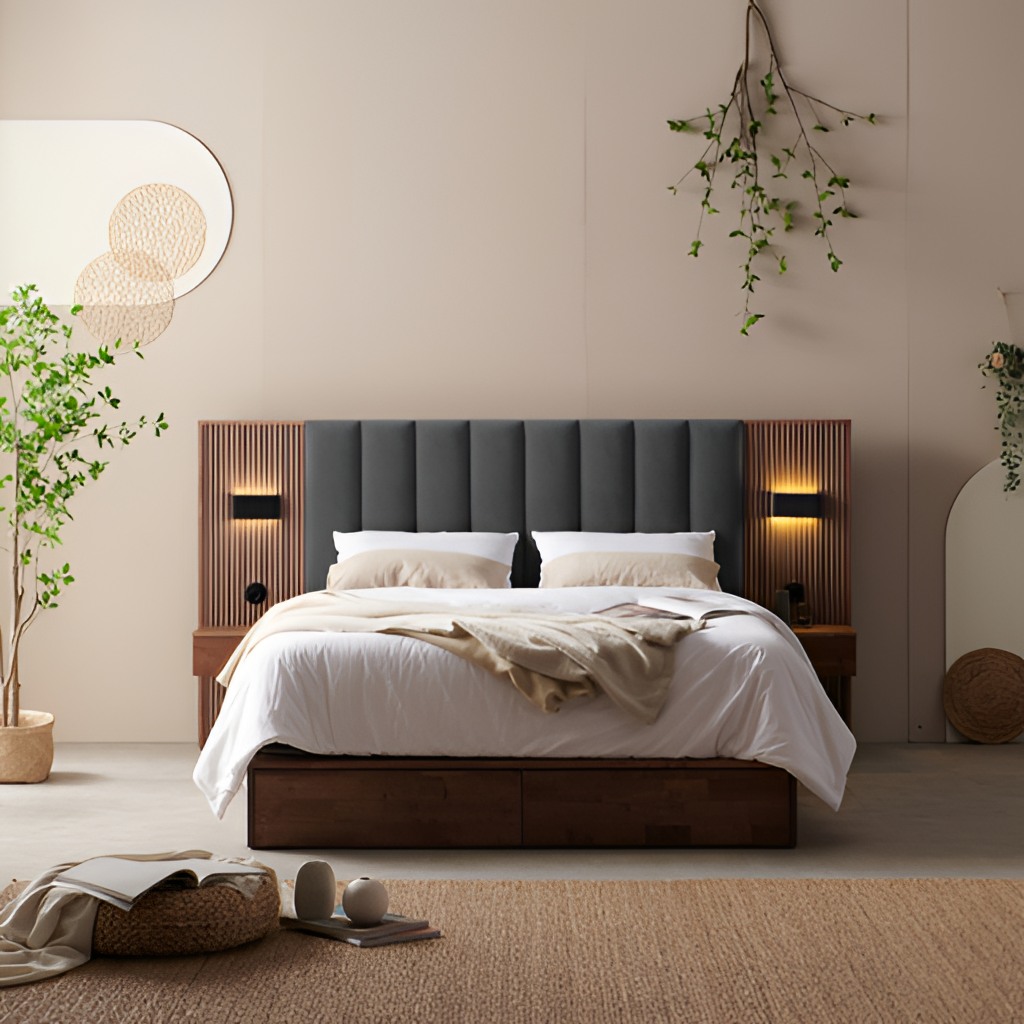
bedroom, fabric illuminated headboard bed, beige paint wallpaper, with solid pattern, beige carpet flooring, with woven pattern, contemporary